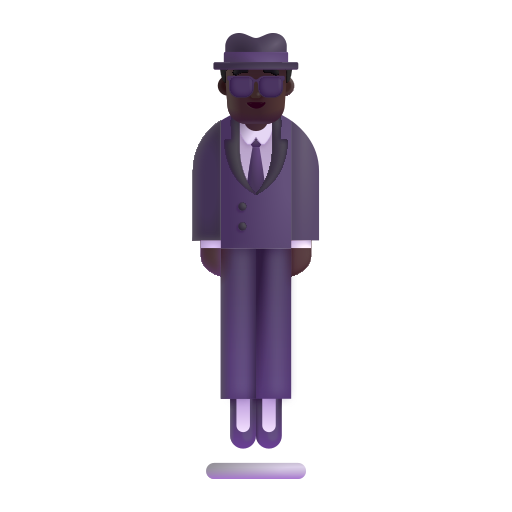
person in suit levitating color dark